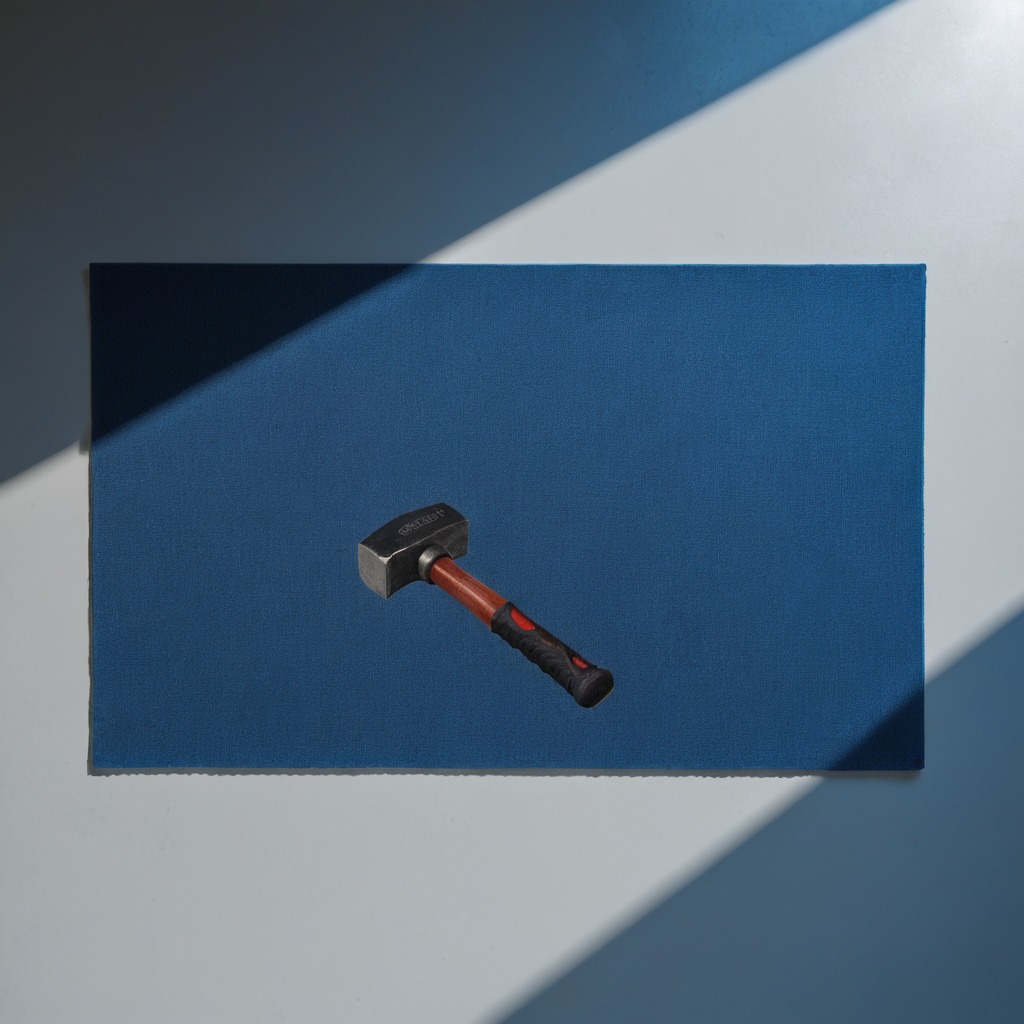
A hammer lying on a clean granite tabletop inside a workshop under bright overhead lighting crisp shadows high clarity worn but beneath the mat